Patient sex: M
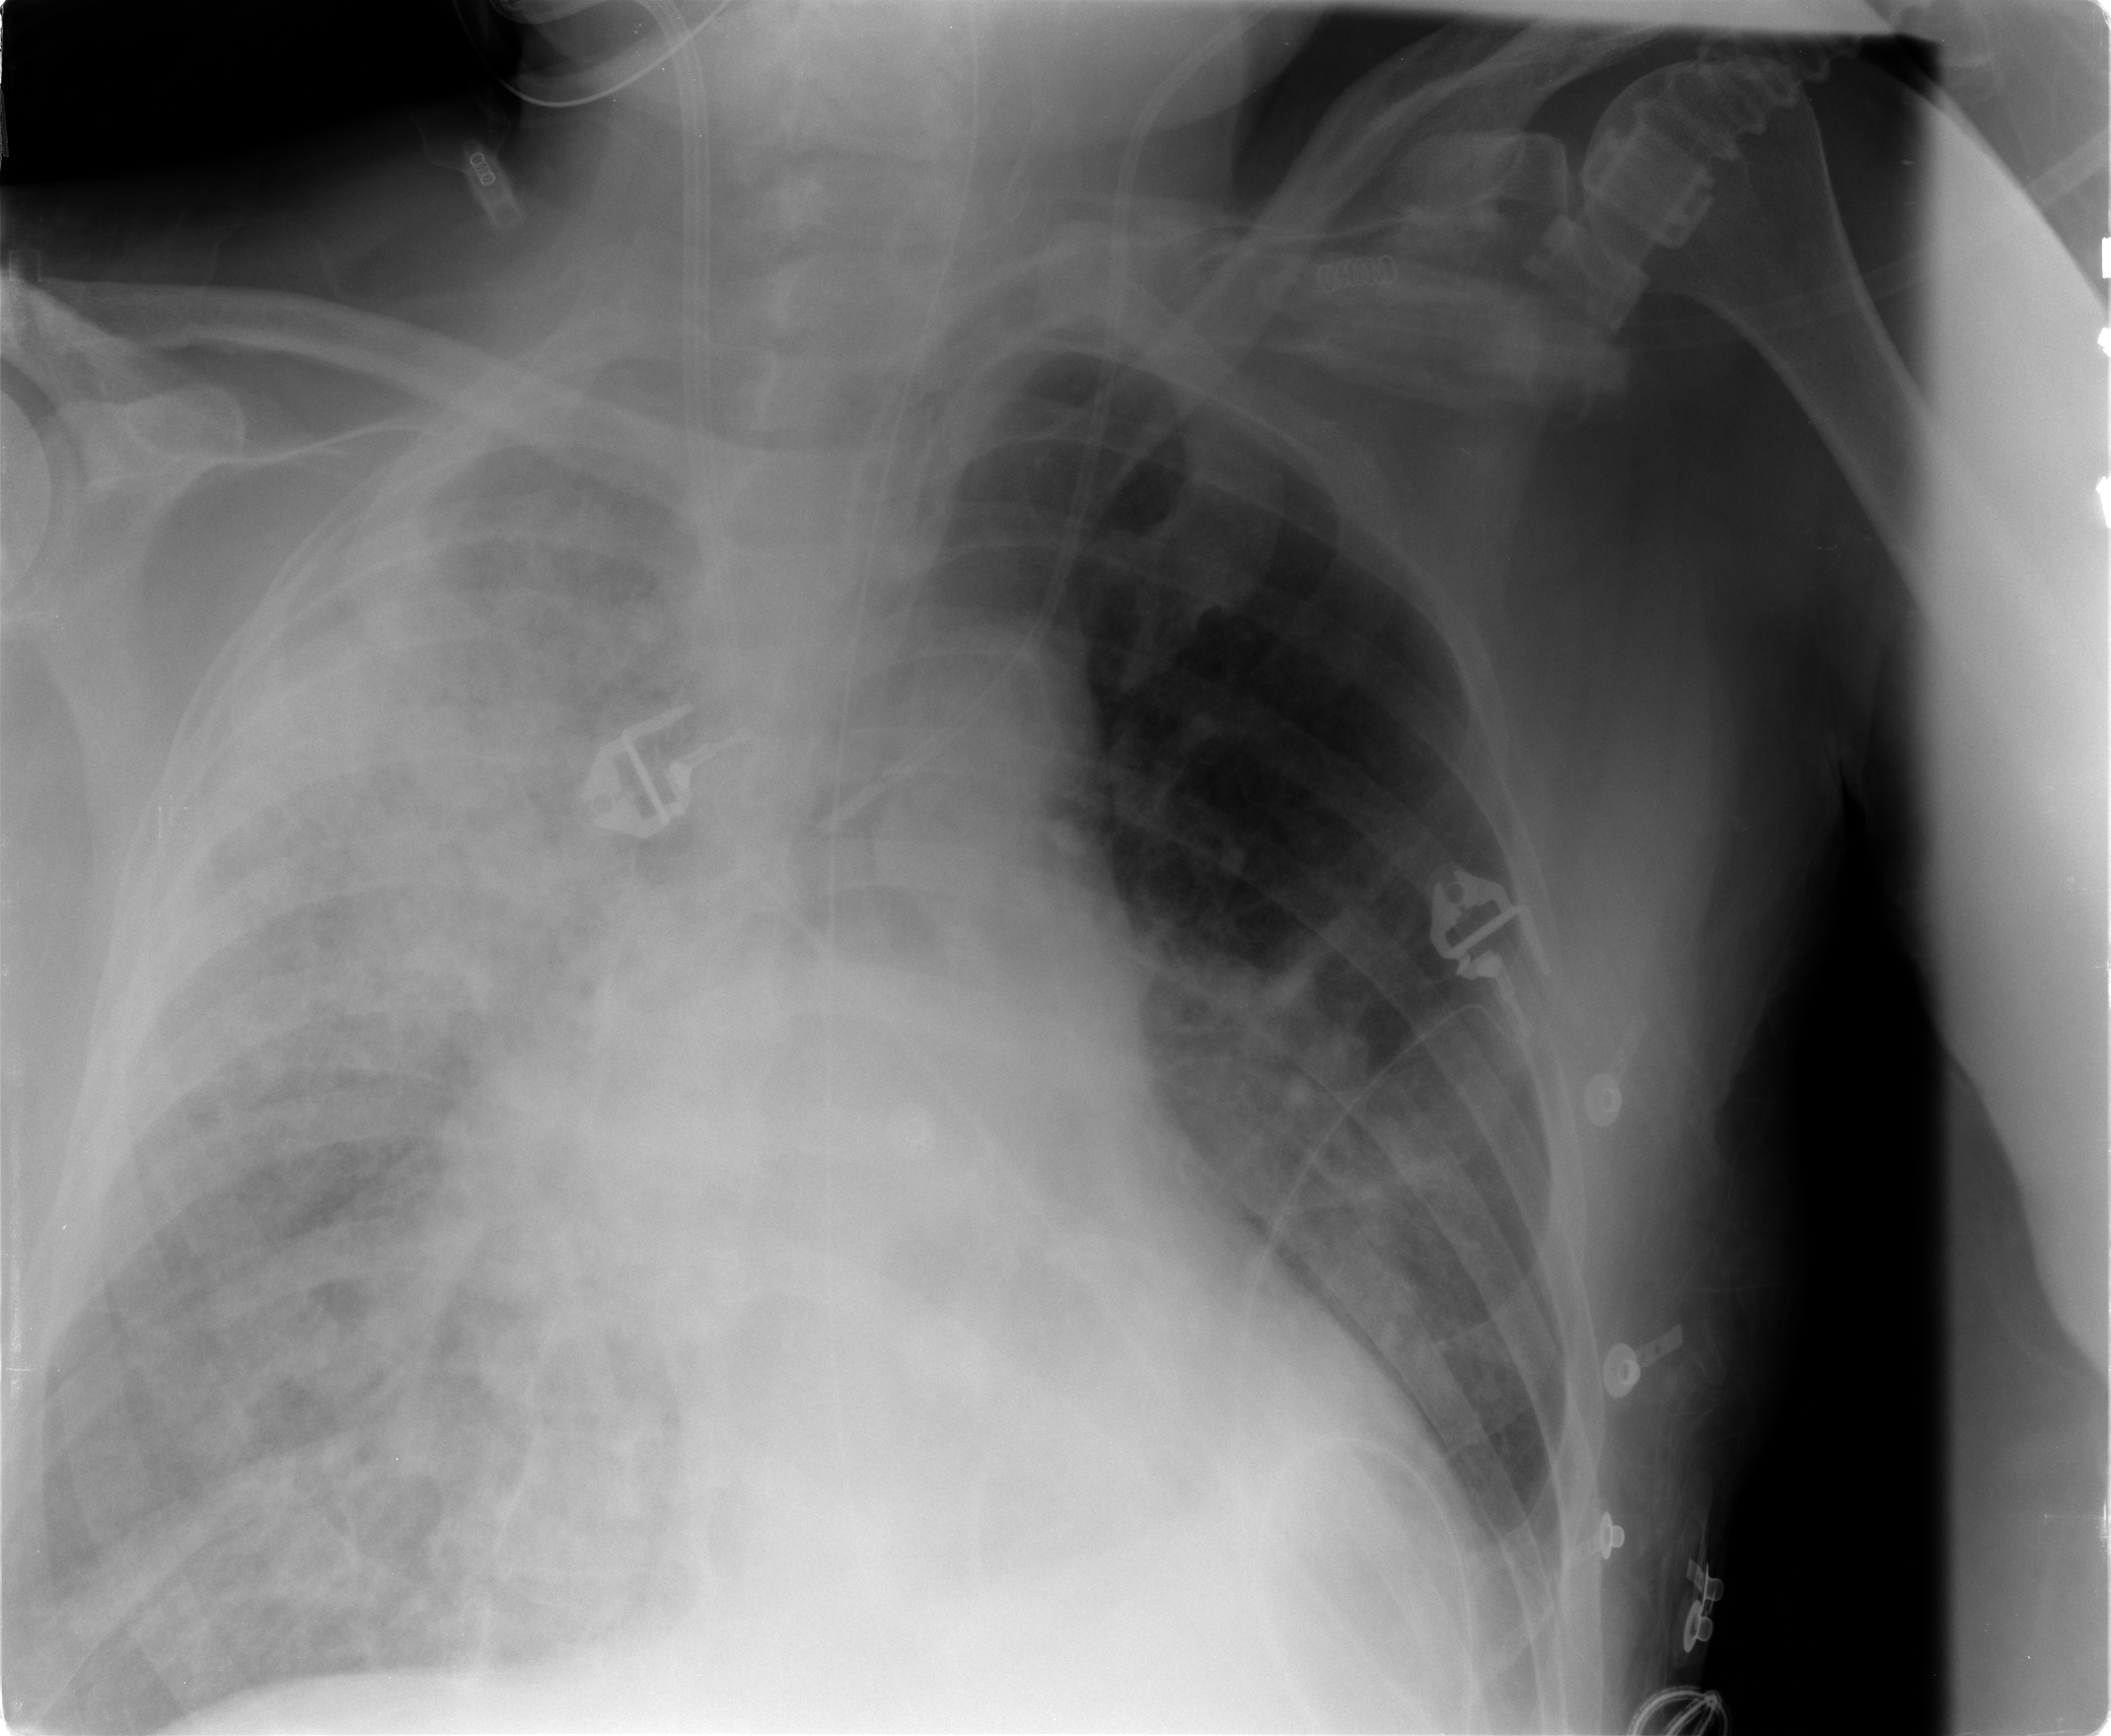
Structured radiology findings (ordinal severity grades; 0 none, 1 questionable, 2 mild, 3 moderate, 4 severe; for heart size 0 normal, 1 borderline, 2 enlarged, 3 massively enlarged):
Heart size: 2
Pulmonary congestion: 3
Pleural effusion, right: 0
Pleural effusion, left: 1
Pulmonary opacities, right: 4
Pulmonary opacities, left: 2
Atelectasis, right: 4
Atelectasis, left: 2